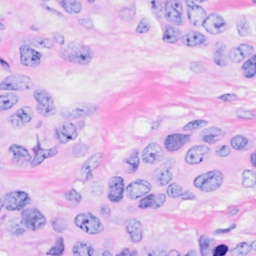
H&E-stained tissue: Breast